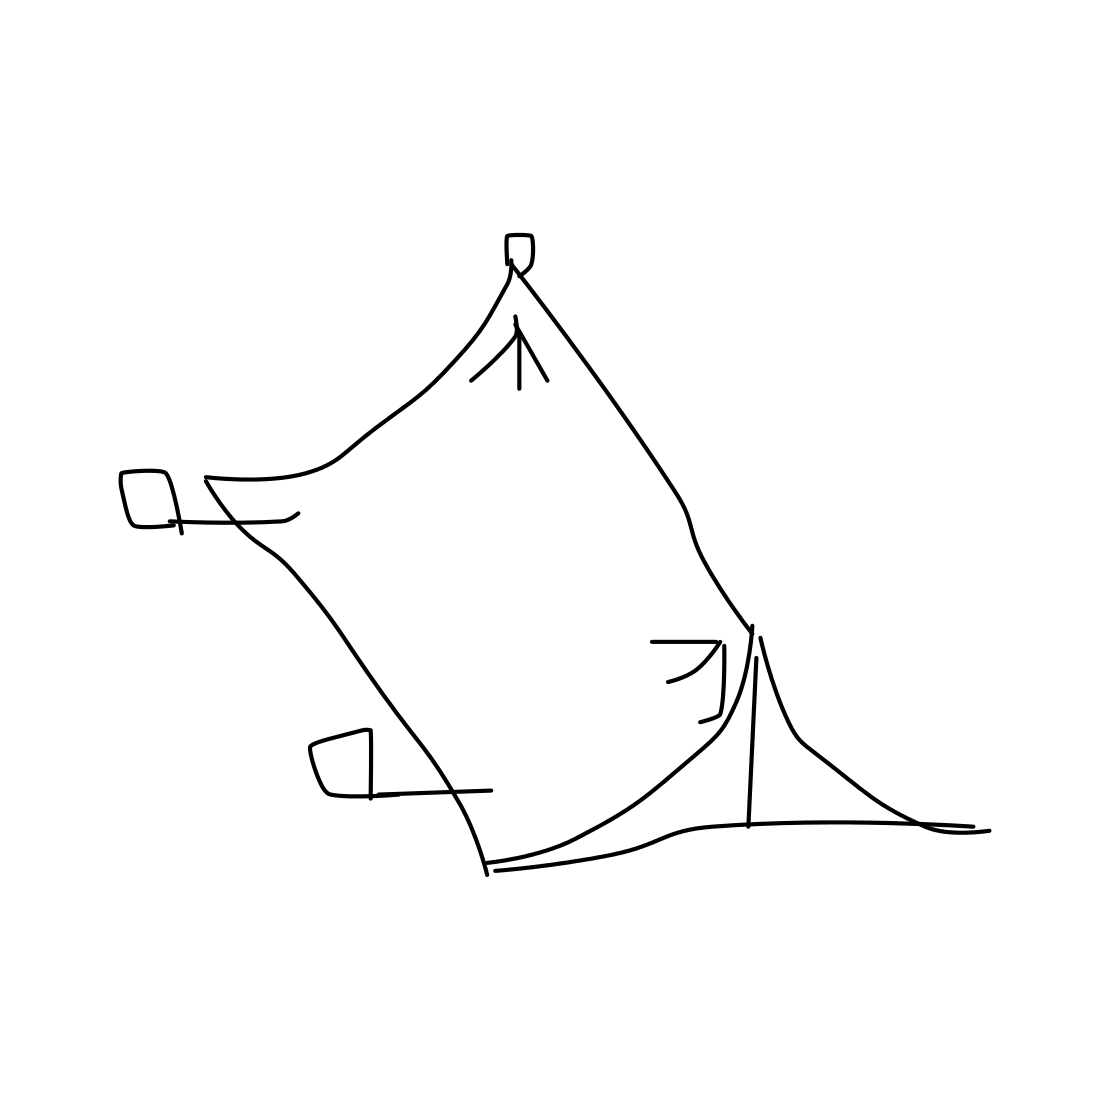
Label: tent